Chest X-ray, AP view. Patient: 16 years old, sex M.
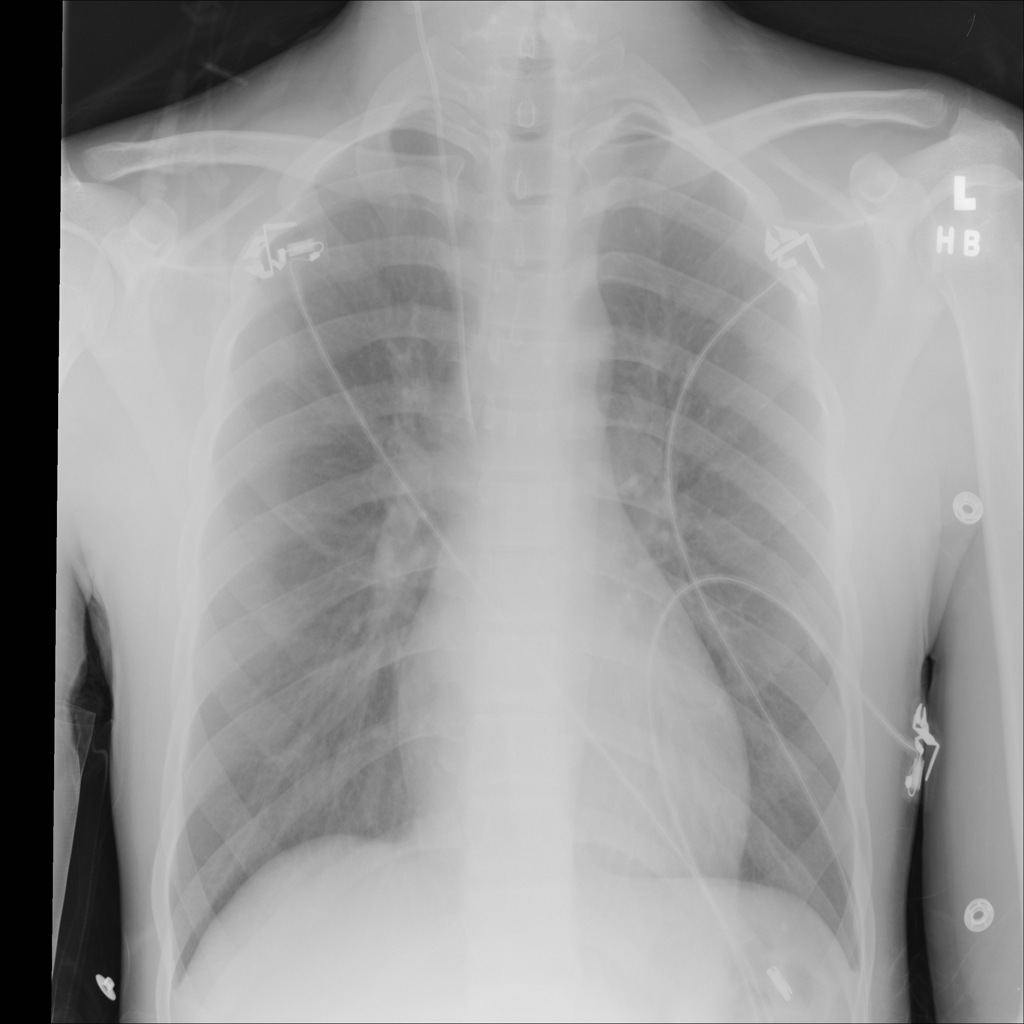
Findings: No Finding